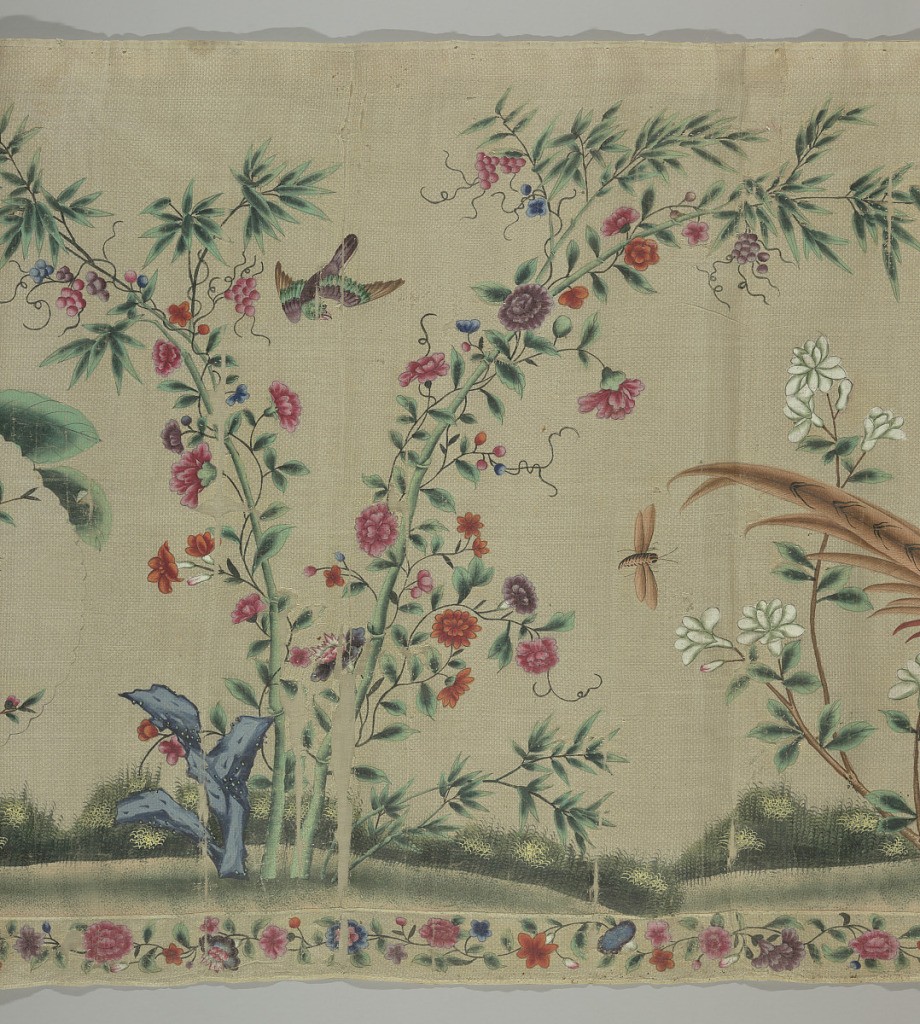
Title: Fragment
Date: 18th century
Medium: silk, pineapple fiber, tempera Technique: painted on compound gauze weave
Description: Ivory ground with brilliant polychrome tempera design. Large central urn with dwarf blossoming tree, flanked on either side by large bird and plant group. Small birds and insects flying through air.